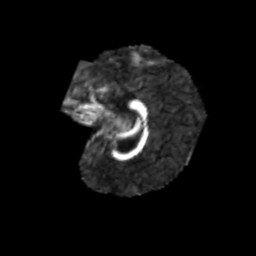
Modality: FA
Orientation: sagittal
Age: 5
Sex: female
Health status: healthy